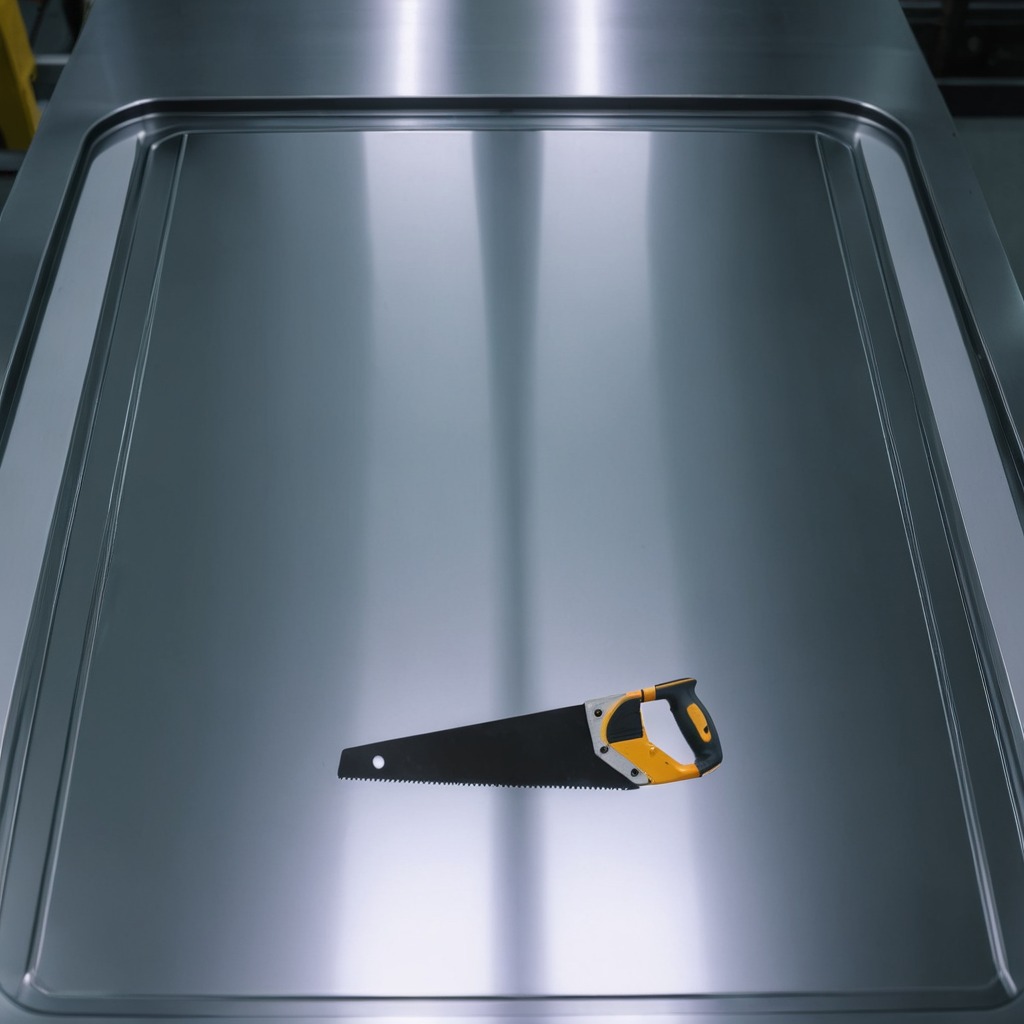
A metal saw is lying on the metal table in a machine shop under fluorescent lights.